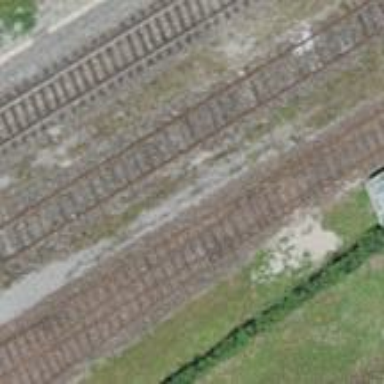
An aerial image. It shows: Railway switch.